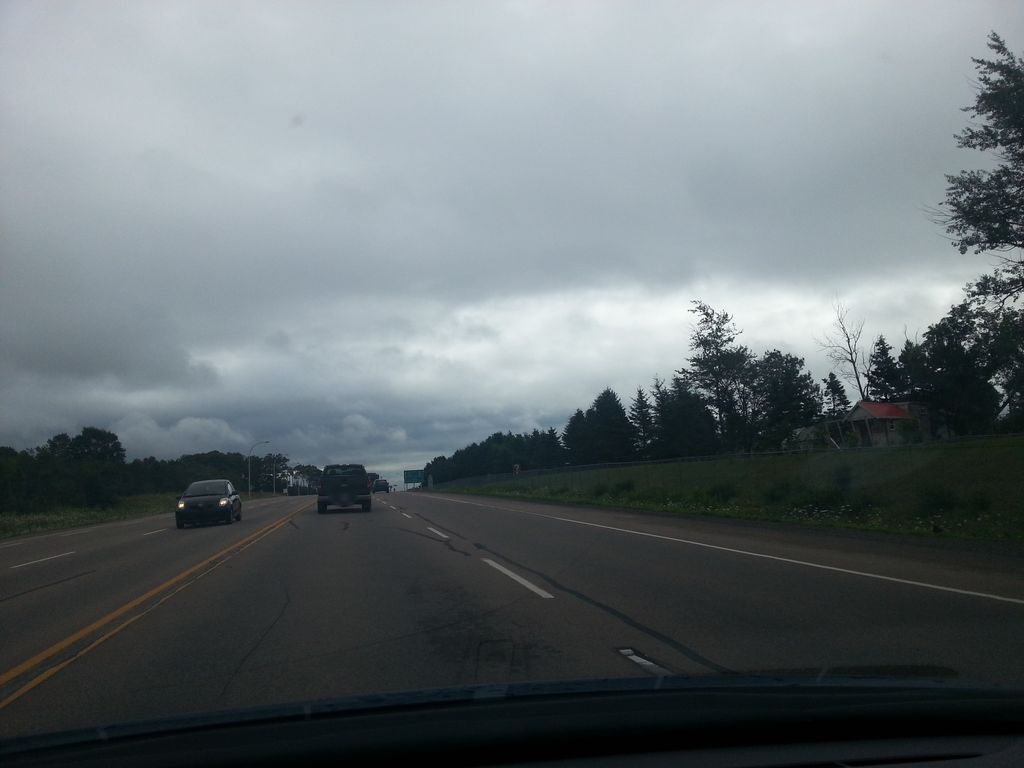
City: charlottetown